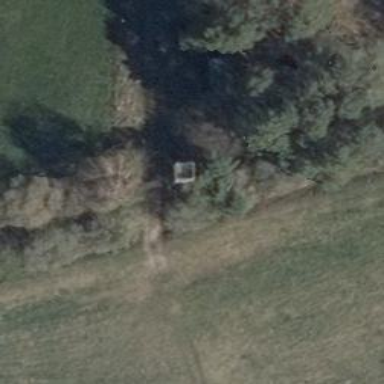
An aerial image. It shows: Bird hide located in leisure land area.